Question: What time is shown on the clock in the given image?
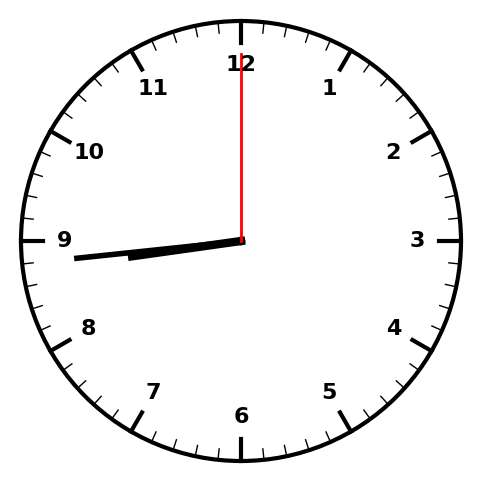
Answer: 08:44:00